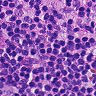
Metastatic tissue present: no